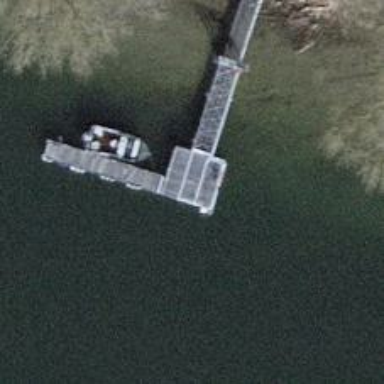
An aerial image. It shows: Man-made pier.